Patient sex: F
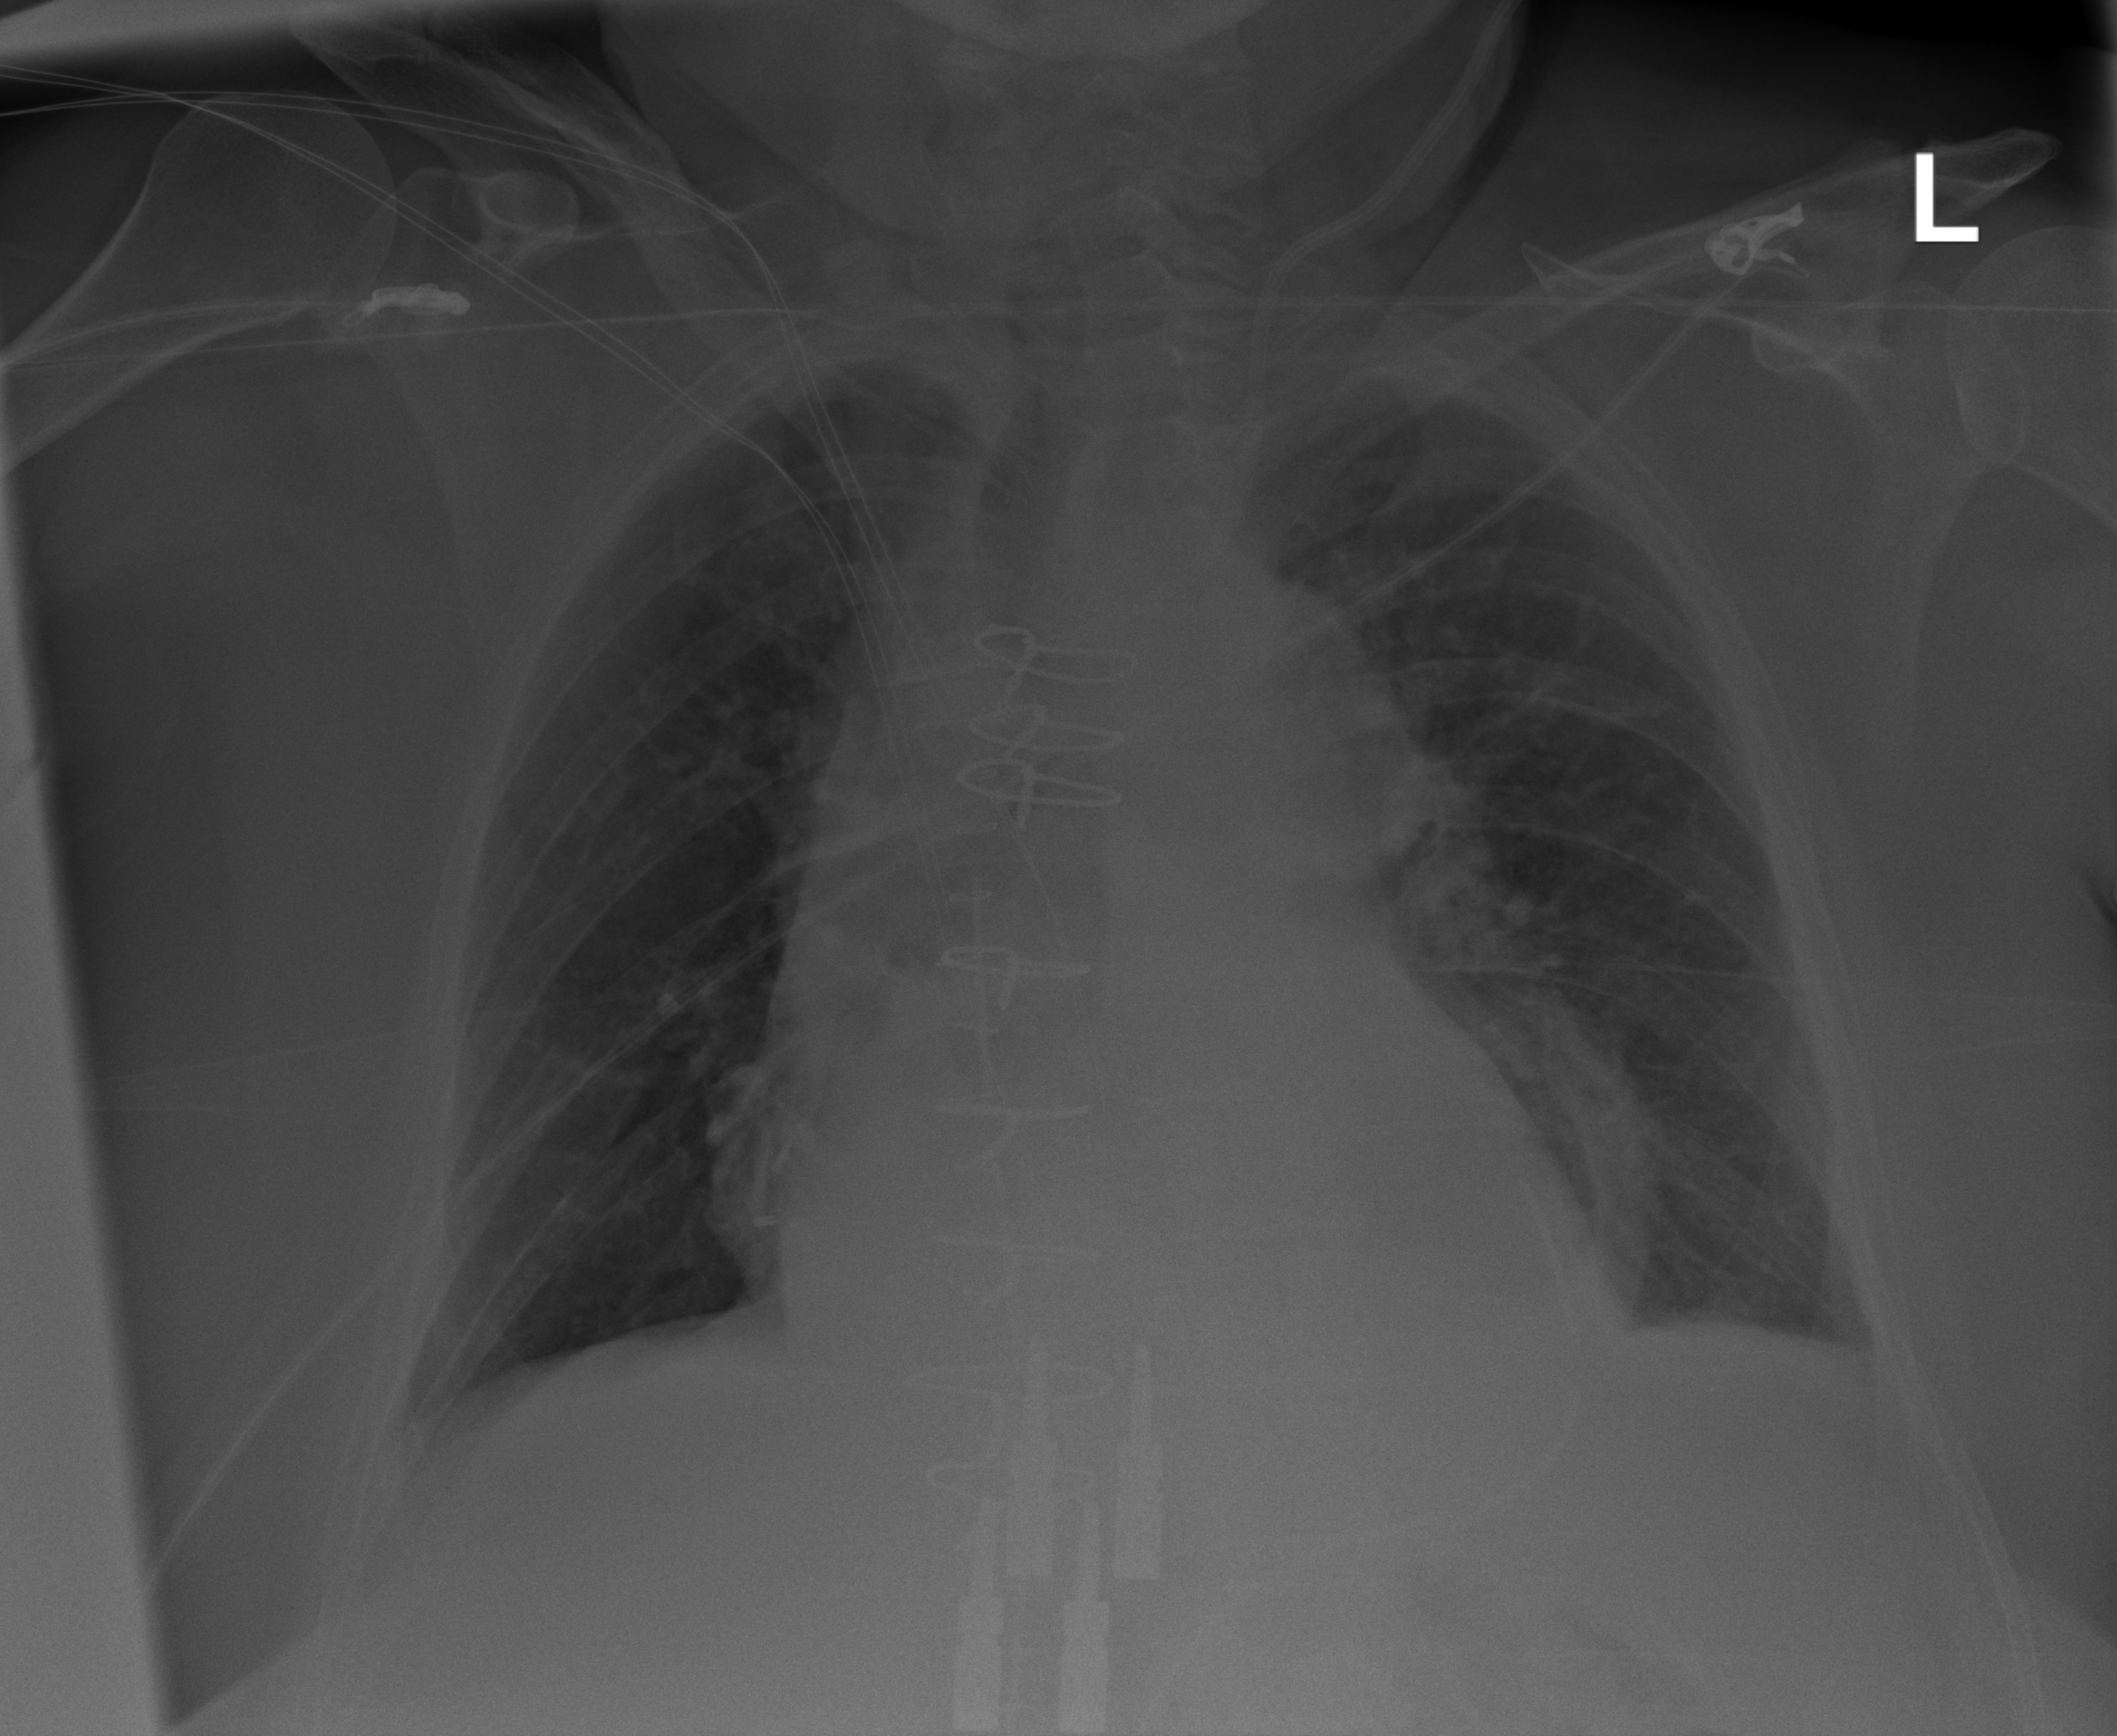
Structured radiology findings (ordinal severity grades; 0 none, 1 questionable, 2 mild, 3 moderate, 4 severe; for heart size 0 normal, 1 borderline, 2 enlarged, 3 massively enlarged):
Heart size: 2
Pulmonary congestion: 2
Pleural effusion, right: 1
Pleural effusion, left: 1
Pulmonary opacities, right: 2
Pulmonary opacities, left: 2
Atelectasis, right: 0
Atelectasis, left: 2